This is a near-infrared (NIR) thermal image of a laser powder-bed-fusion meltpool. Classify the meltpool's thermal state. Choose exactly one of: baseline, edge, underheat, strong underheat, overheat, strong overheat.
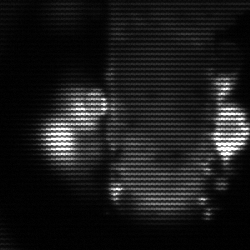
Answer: strong underheat